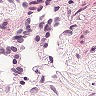
Metastatic tissue present: no